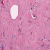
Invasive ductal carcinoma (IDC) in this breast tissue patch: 0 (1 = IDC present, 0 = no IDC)